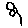
Label: flower